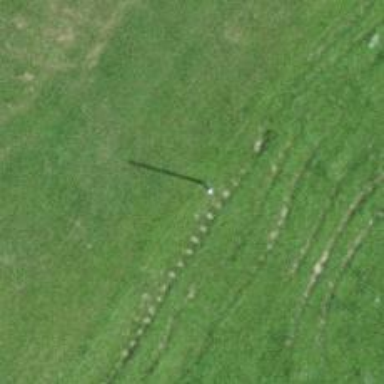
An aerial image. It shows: Minor power line.